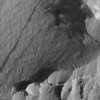
Atmospheric dust classification: not_dusty